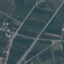
Land use / land cover class: Highway